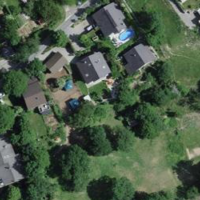
EUNIS habitat code: 23
Species observed at this site:
Cydonia oblonga